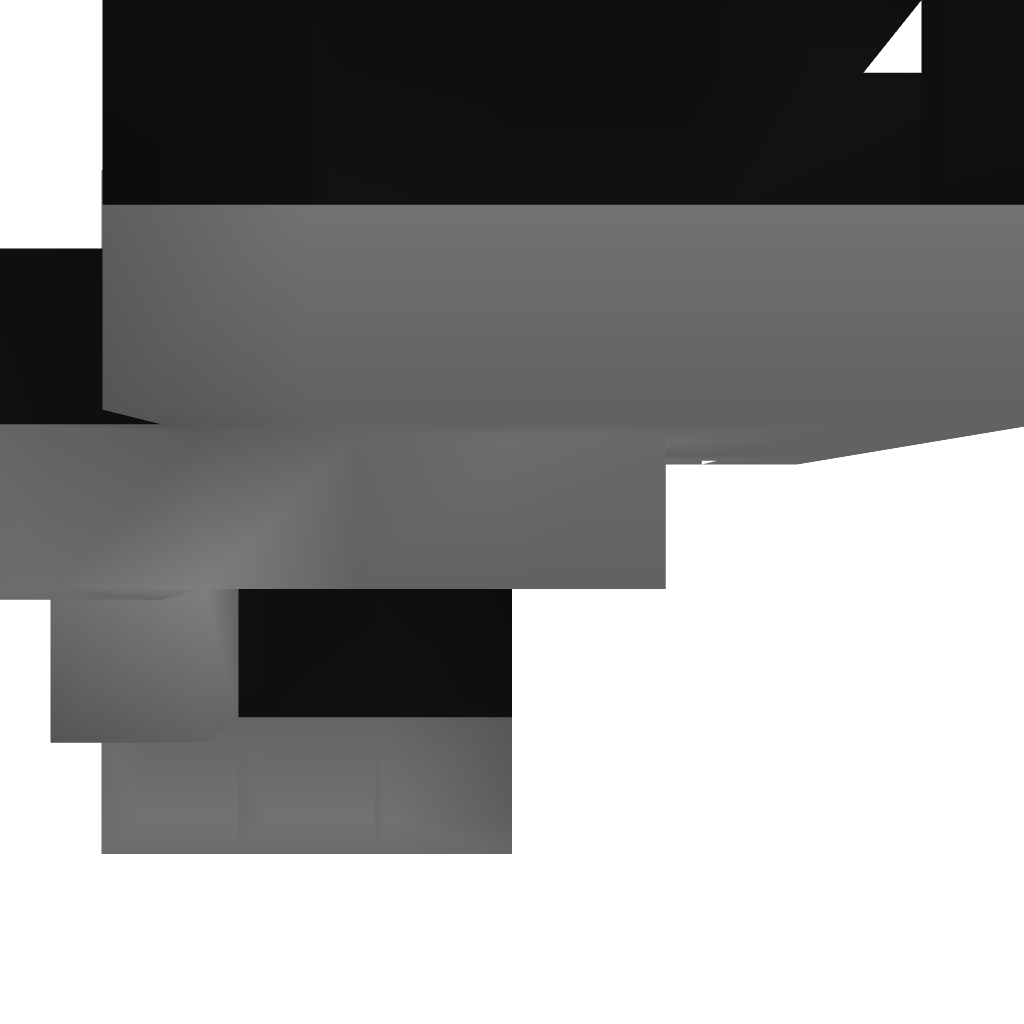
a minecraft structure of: Compact Equipping Machine